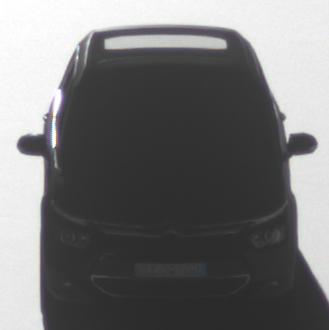
Make: Citroen
Model: Grand C4 Picasso VTi 120
Detailed model: Grand C4 Picasso (II)
Model produced from: 2013/10
Model produced until: 2015/02
Doors: 5
Color: black
Road condition: dry road
Daytime: morning or afternoon
Contrast: high contrast